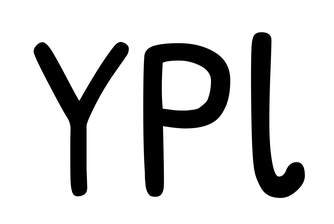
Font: PatrickHand-Regular